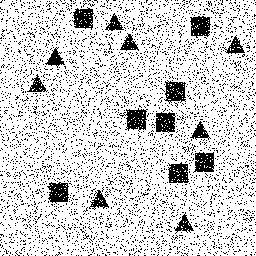
Squares: 8
Triangles: 8
Stars: 0
Total shapes: 16